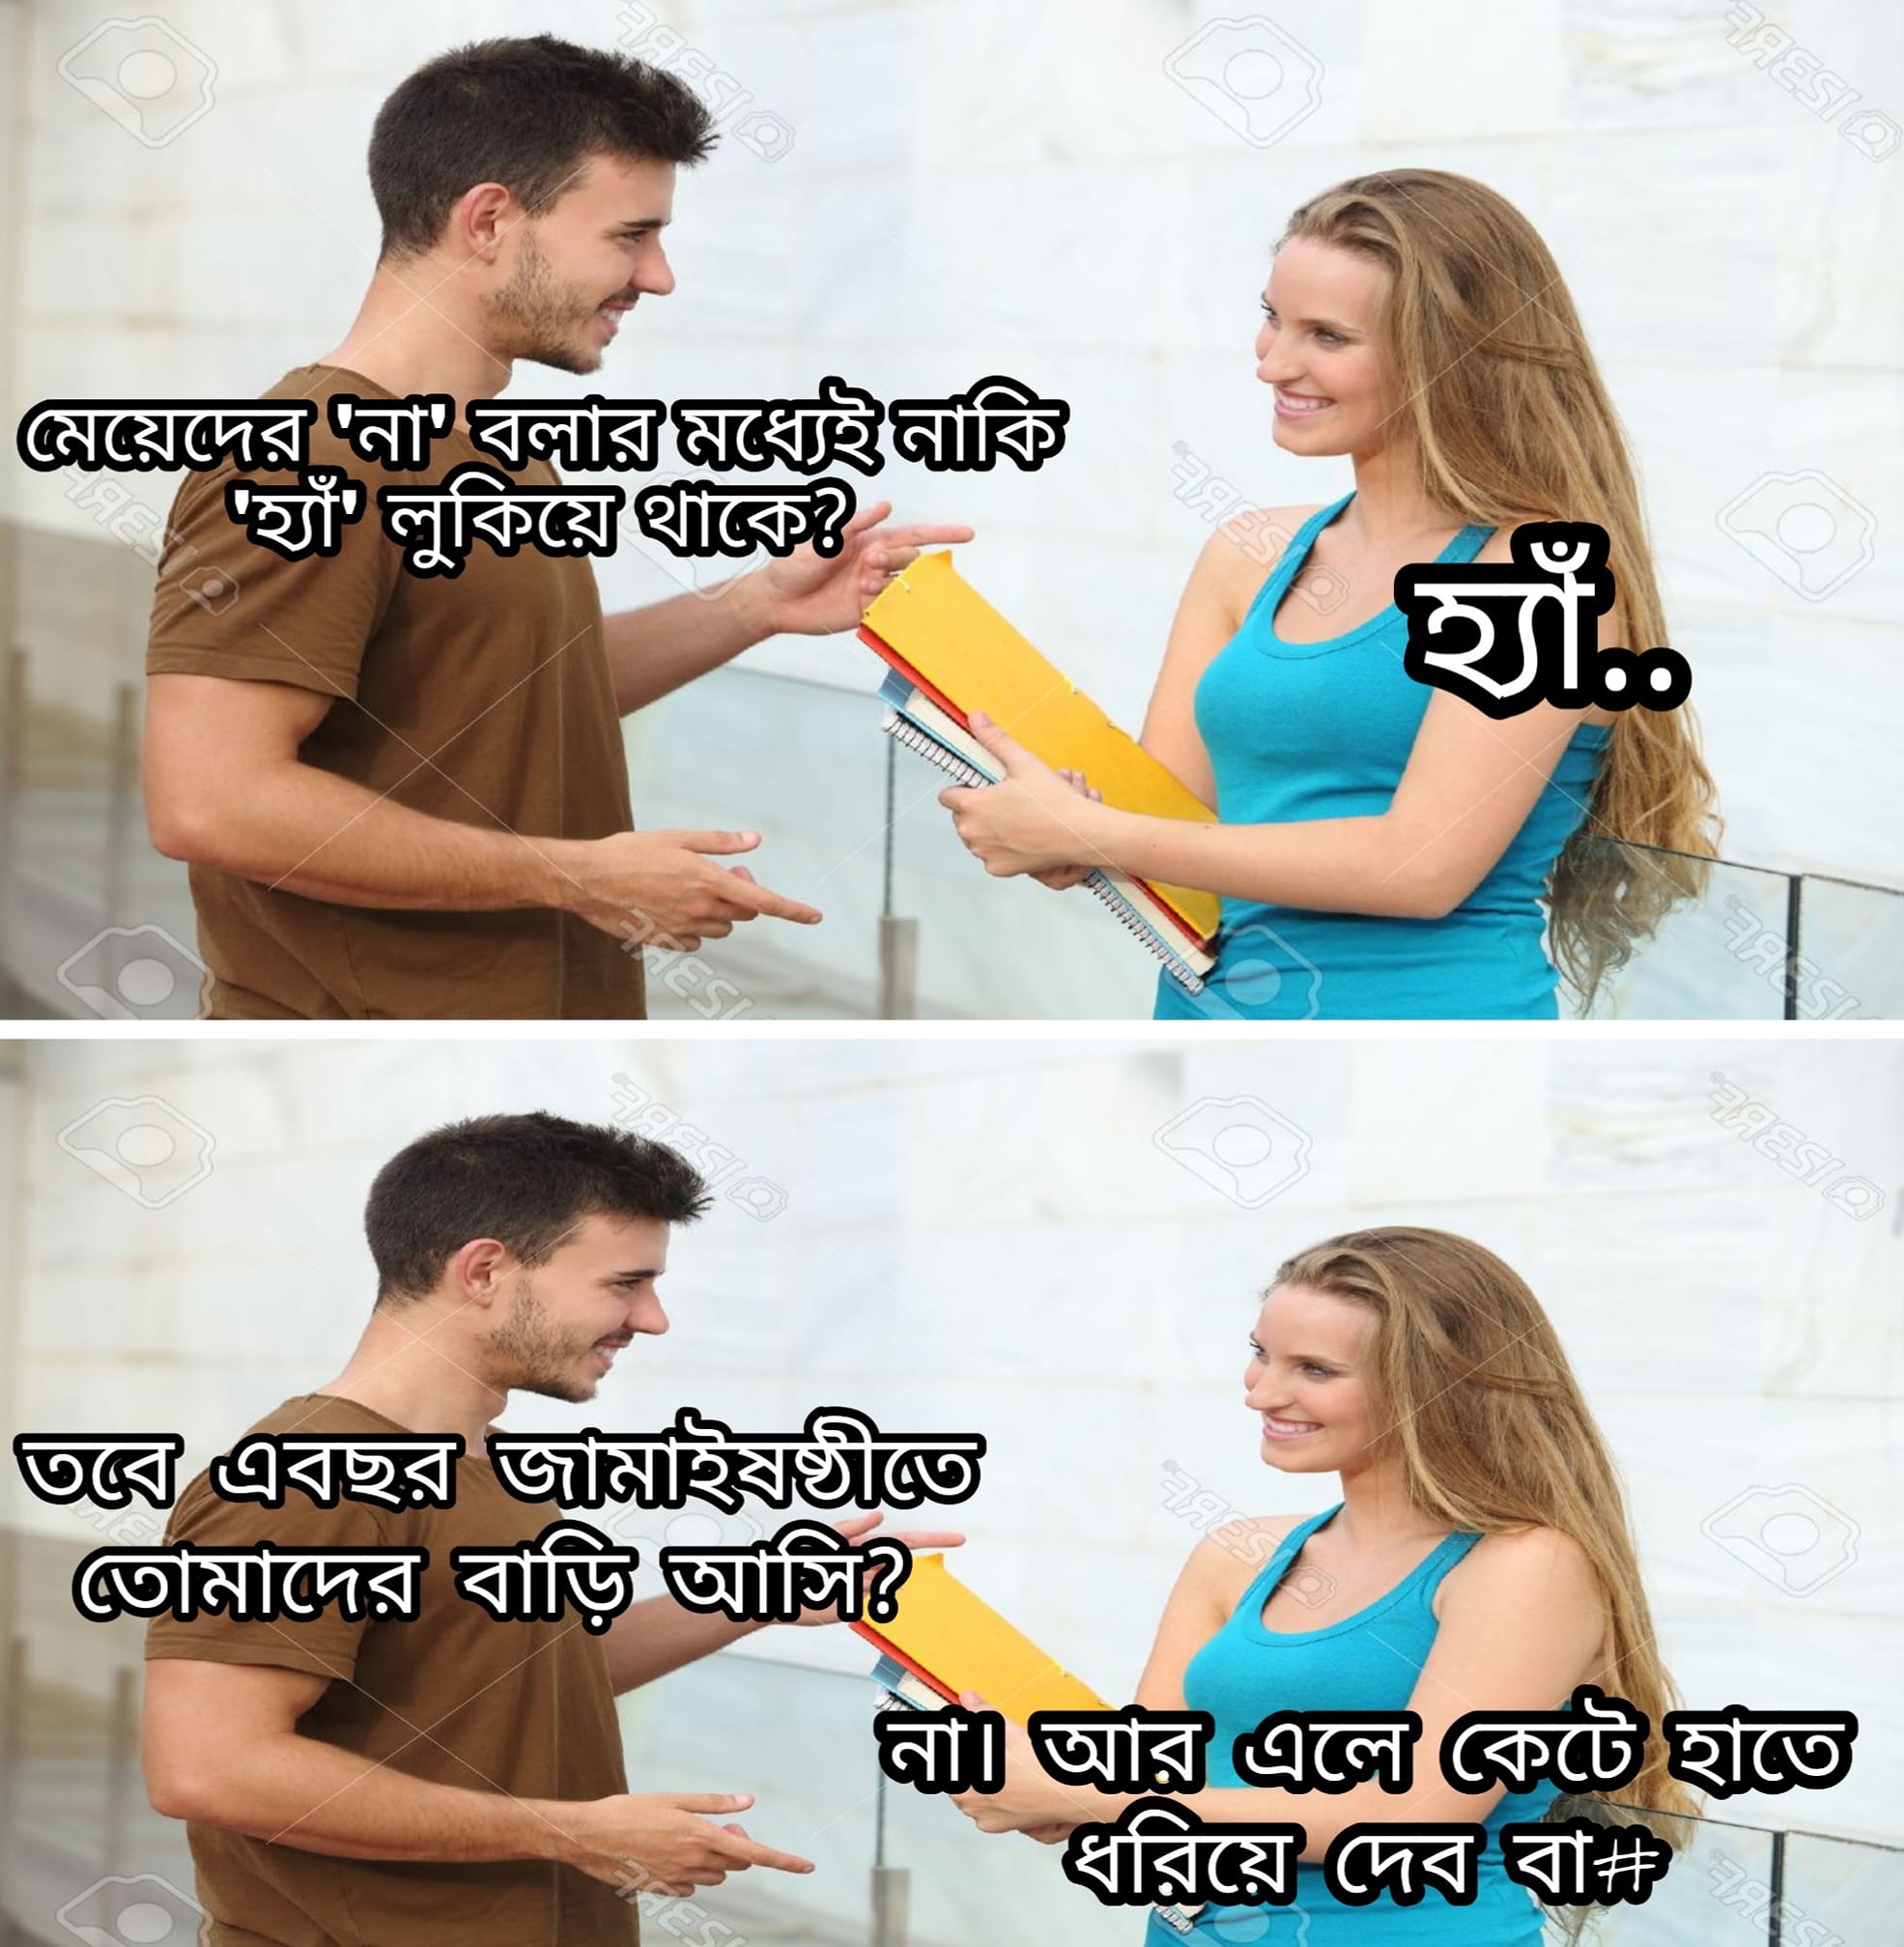
Caption: মেয়েদের 'না' বলার মধ্যেই নাকি 'হ্যাঁ' লুকিয়ে থাকে ?    হ্যাঁ...   তবে এবছর জামাইষষ্ঠীতে তোমাদের বাড়ি আসি ?    না ।  আর এলে কেটে হাতে ধরিয়ে দেব বা #
Label: hate